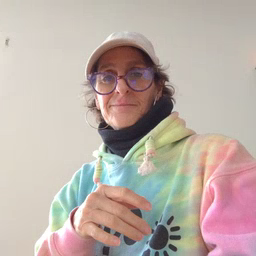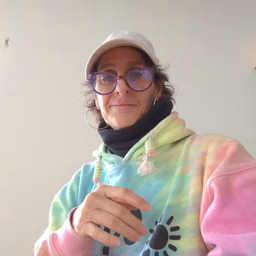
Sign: hate